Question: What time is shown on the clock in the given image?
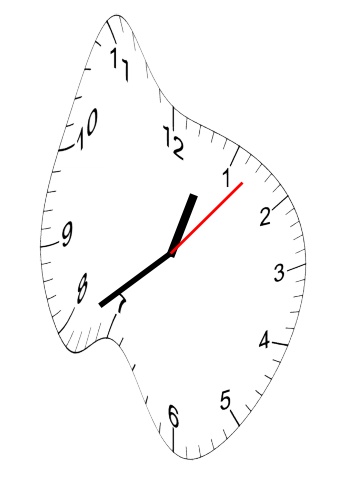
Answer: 12:39:07